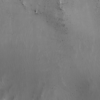
Label: not_dusty